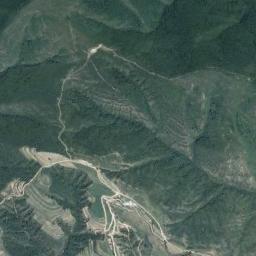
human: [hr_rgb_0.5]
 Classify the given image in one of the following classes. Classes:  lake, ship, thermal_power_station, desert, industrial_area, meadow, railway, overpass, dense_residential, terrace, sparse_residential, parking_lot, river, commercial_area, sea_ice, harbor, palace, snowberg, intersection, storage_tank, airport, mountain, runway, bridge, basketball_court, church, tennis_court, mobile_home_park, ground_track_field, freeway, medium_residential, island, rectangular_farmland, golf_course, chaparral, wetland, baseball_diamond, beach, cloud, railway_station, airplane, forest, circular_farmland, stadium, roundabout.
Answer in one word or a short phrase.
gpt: mountain